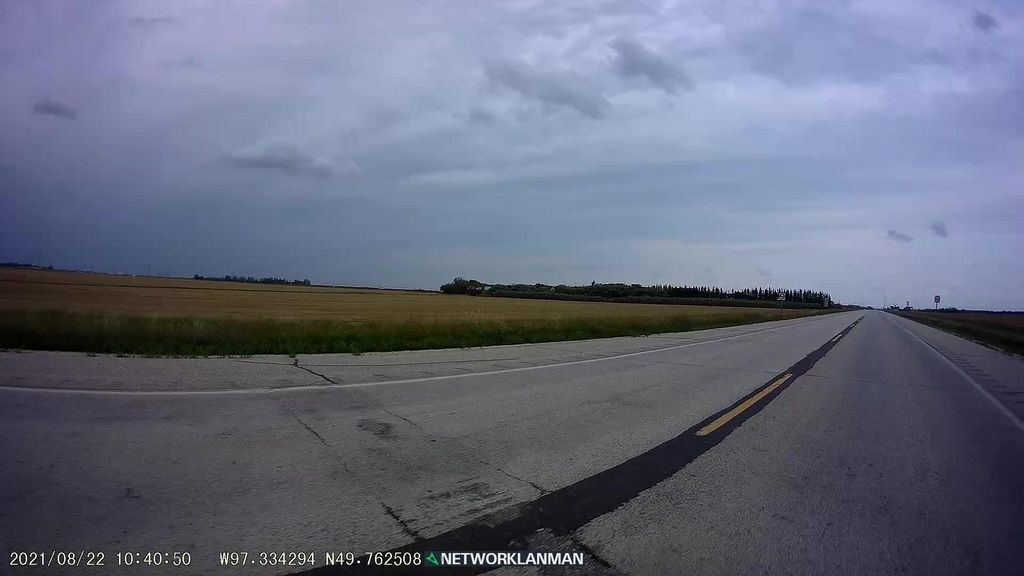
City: winnipeg